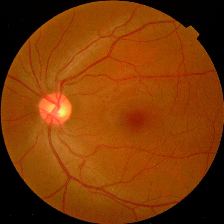
Diabetic retinopathy grade: No DR